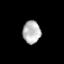
Tissue: lung
Cell type: Epithelial cells
Senescence score: 0.2242
Nuclear area (px): 402
Mean DAPI intensity: 181.841